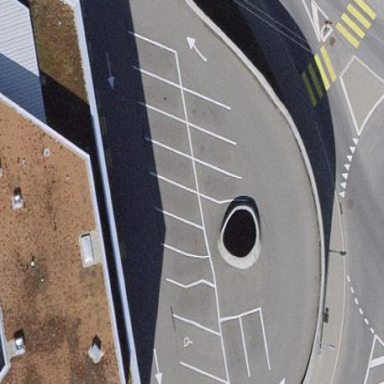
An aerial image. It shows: Asphalt parking aisle designated as service road.